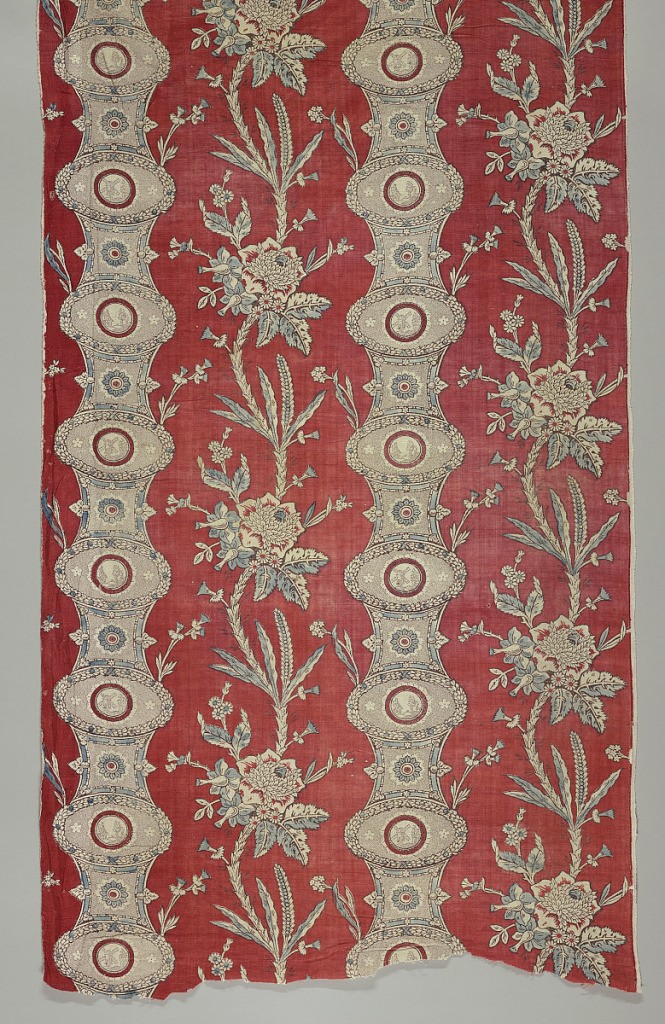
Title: Textile
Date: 1770–90
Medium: linen warp, cotton weft Technique: block printed on plain weave foundation
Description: An alternation of two different stripes; one an hour-glass shape enclosing a windmill, the other a floral vine. The hour-glass shape in in straight repeat, the floral vine is half-drop. In black, red and blue on white.